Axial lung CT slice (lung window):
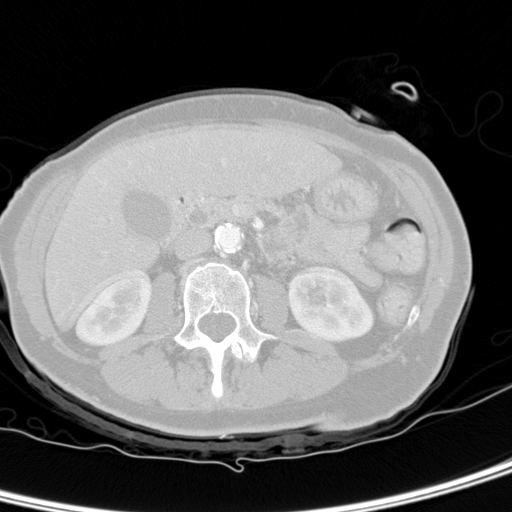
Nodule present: no